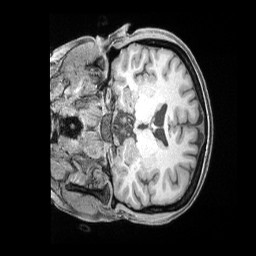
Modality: T1w
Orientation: coronal
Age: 37
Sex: female
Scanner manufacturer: siemens
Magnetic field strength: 3 T
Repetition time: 2 s
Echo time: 0.00211 s